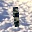
Label: 1